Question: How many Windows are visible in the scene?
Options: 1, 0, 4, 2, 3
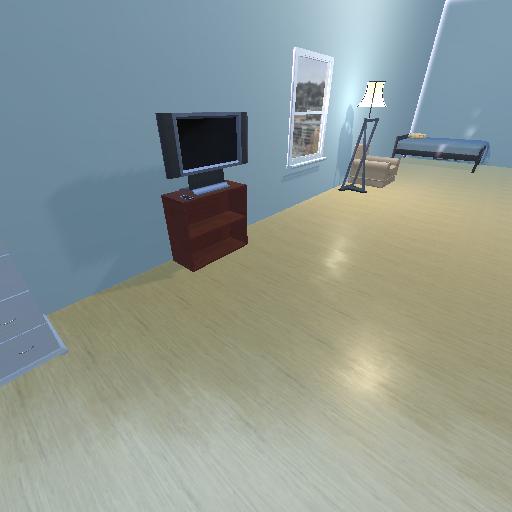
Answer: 1